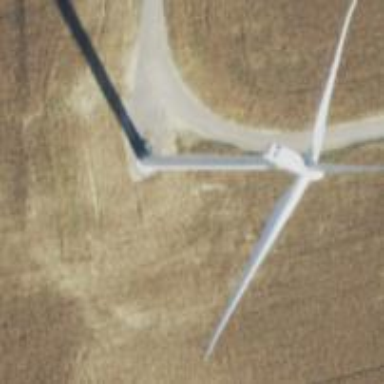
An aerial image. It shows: Wind turbine generator that utilizes wind as its source for generating electricity. It is of the horizontal axis type.